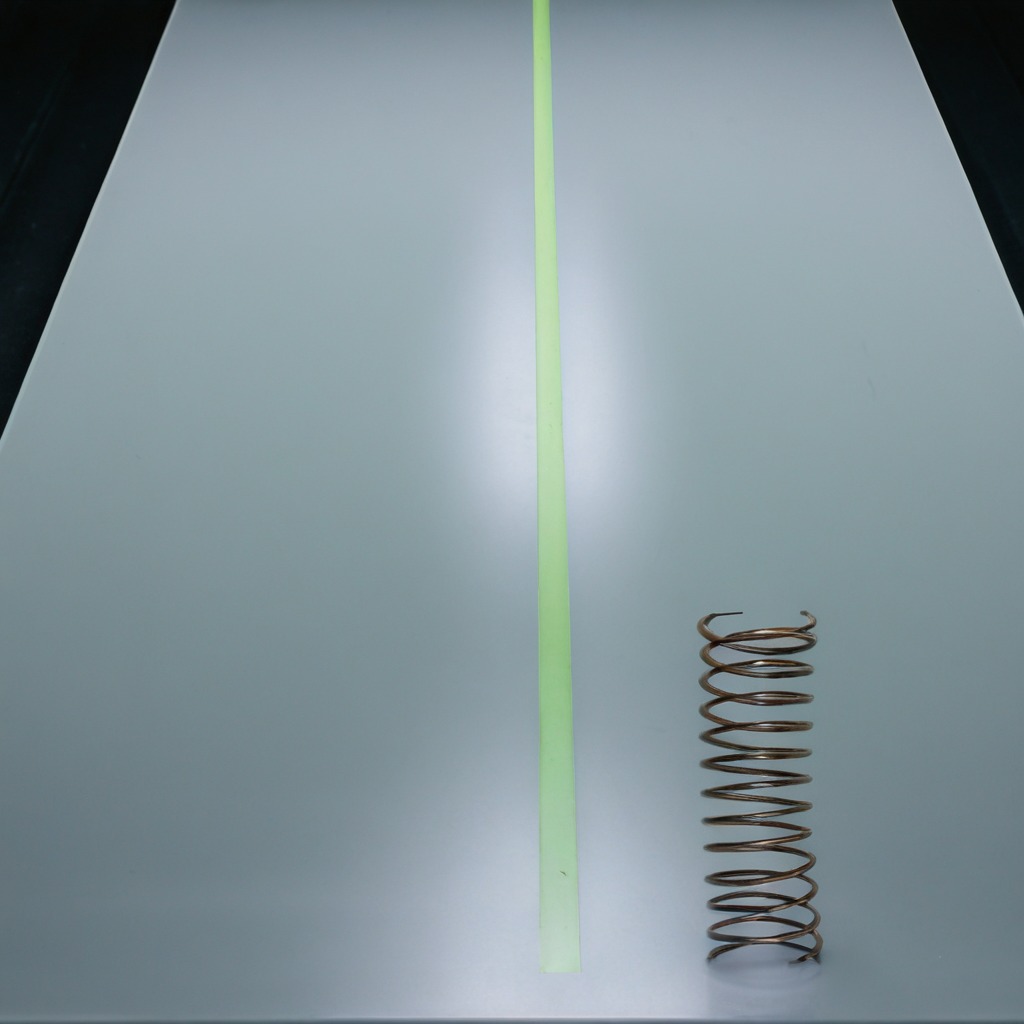
A coiled metal spring is lying on the table.